Question: This is my model.py file. When i run 'python manage.py migrat' gave me a error but i don't understand what is this .
This is my
'''
class Myclabusers(models.Model):
first_name = models.CharField('first_name', max_length=100 ,default='')
last_name = models.CharField('last_name', max_length=100, default='')
email = models.EmailField('user email',default='')
def __str__(self):
return self.first_name +' '+self.last_name
class Venue(models.Model):
name = models.CharField('venue name' , max_length=100)
address = models.CharField('address' , max_length=500)
zip_code = models.CharField('zip code' , max_length=20)
phone = models.CharField('phone no.' , max_length=15)
wab = models.URLField('url' , max_length=100,default='http://')
email = models.EmailField('email' , max_length=30)
venue_owner = models.IntegerField('venue_owner' , blank=False, default=1)
def __str__(self):
return self.name
class Event(models.Model):
event_name = models.CharField('event name' , max_length=100)
event_date = models.DateField('event time' )
venue = models.ForeignKey(Venue, blank=True, null=True,on_delete=models.CASCADE)
manager = models.ForeignKey(User,default=User, on_delete=models.SET_NULL,null=True)
description = models.TextField(blank=True)
attendens = models.ManyToManyField(Myclabusers, blank=True )
def __str__(self):
return self.event_name + ' at '+ self.venue.name
'''

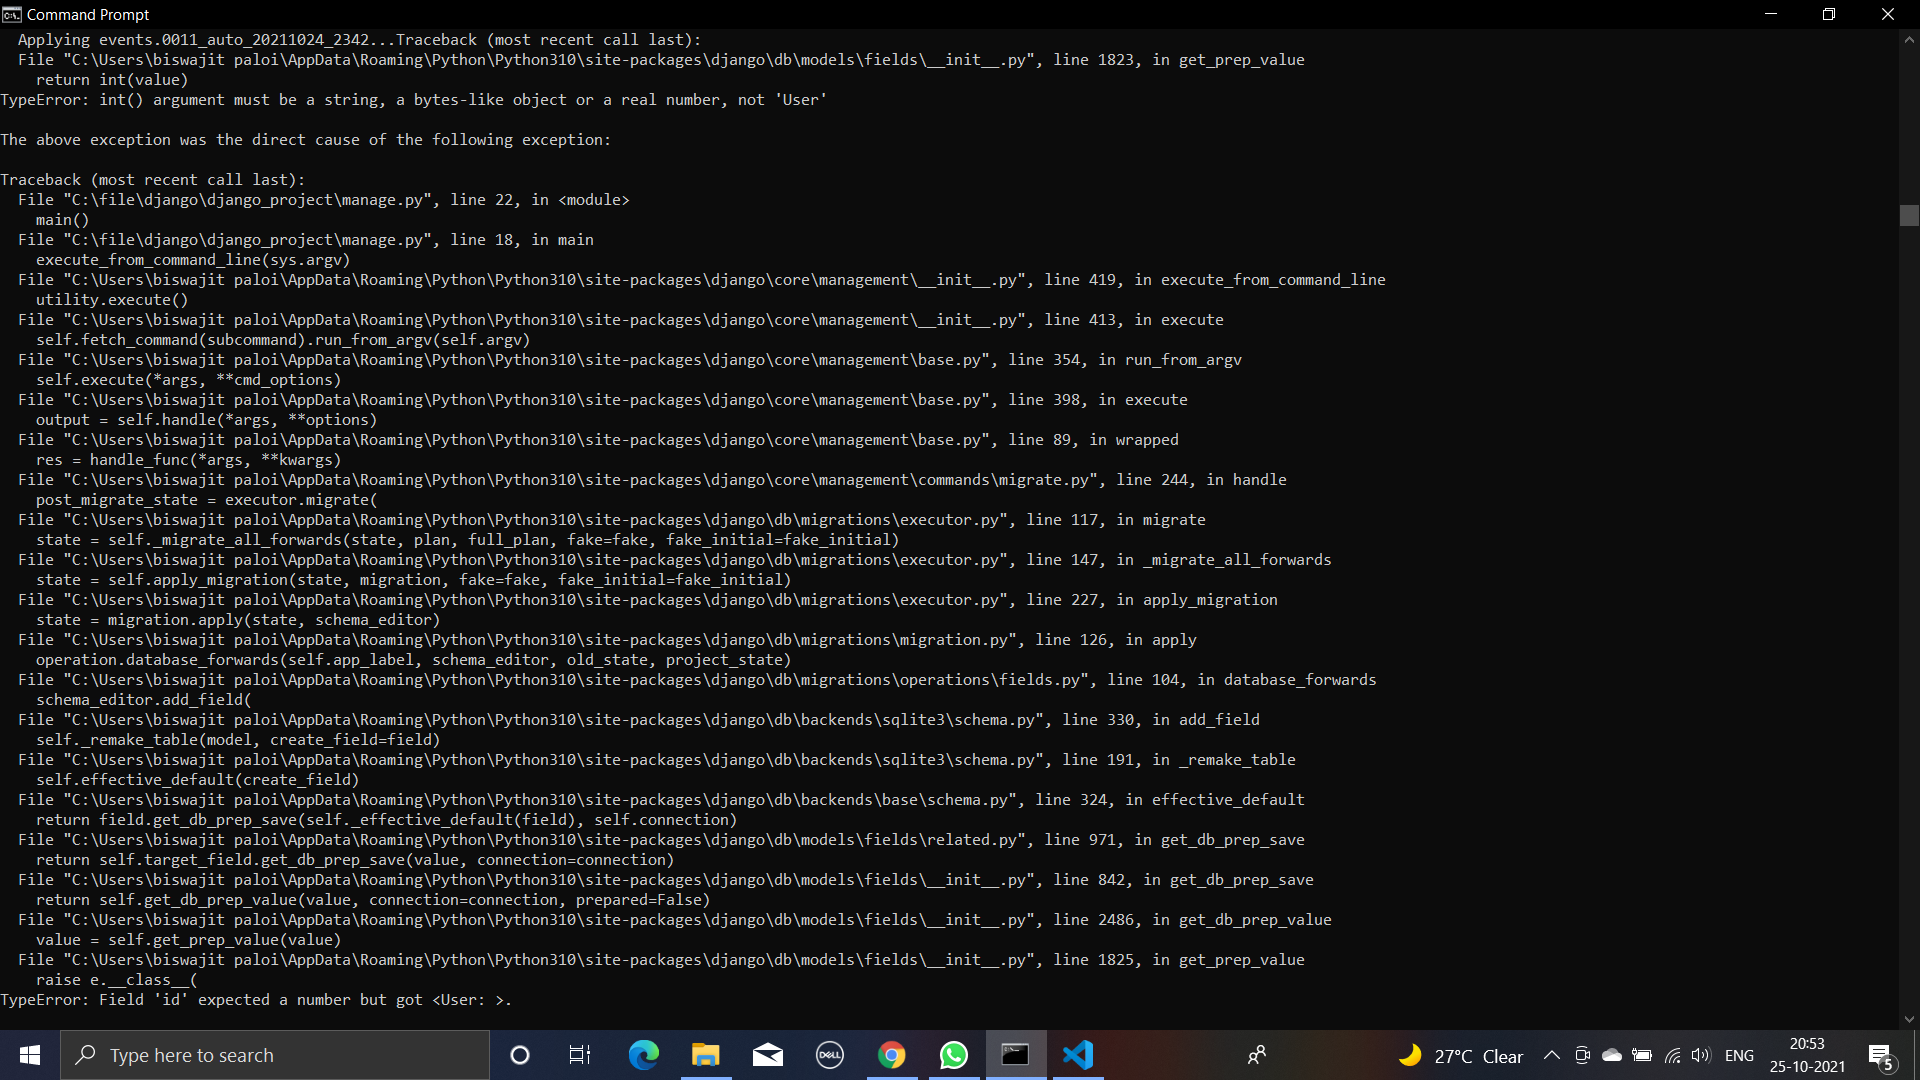
Answer: You can not define "User" as default. Default must be an id in this line of your "Event" model:
'''
manager = models.ForeignKey(User,default=User, on_delete=models.SET_NULL,null=True)
'''